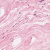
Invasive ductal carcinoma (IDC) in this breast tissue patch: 0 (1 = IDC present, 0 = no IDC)